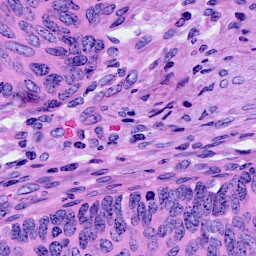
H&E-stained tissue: Cervix